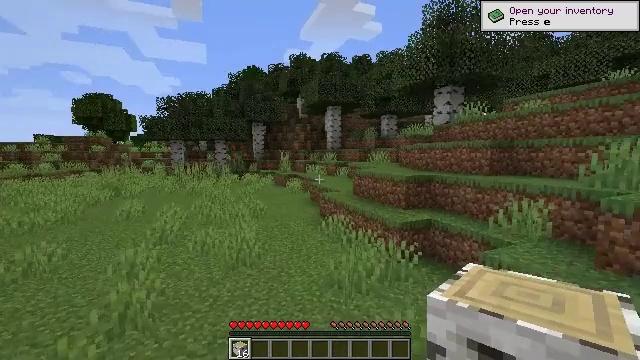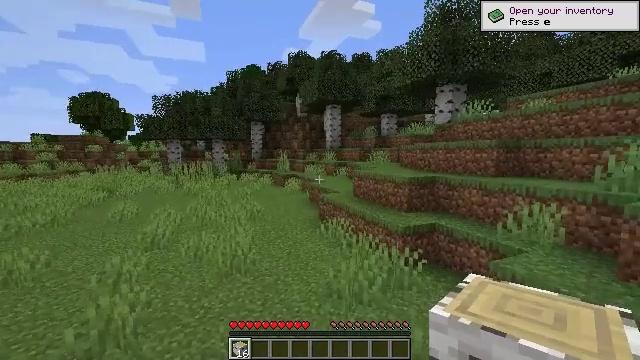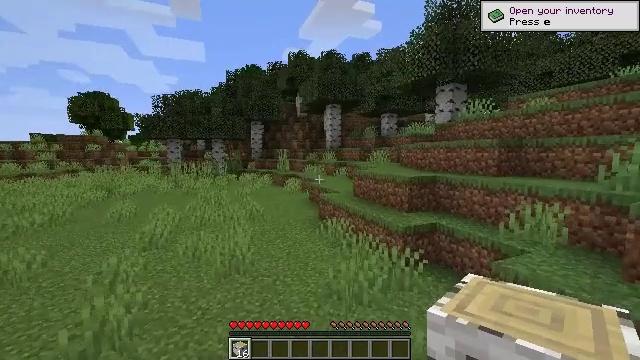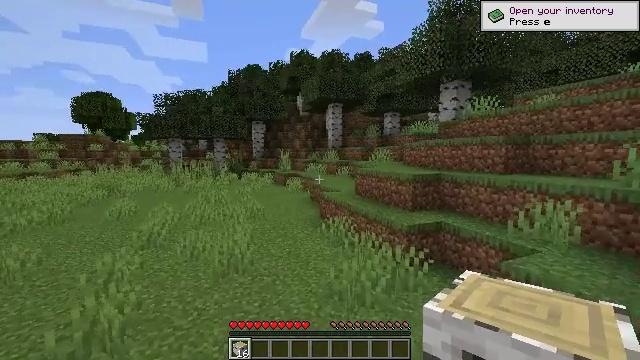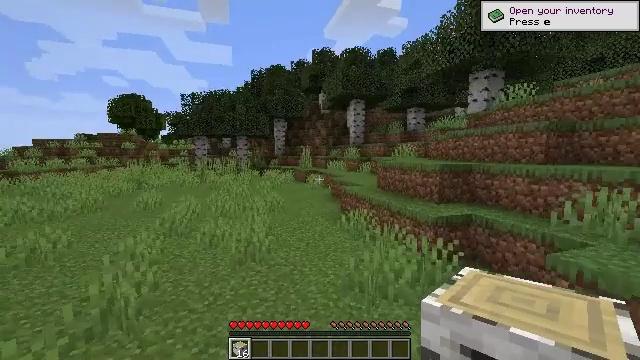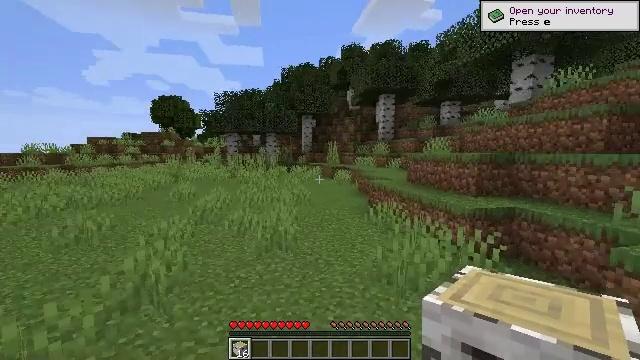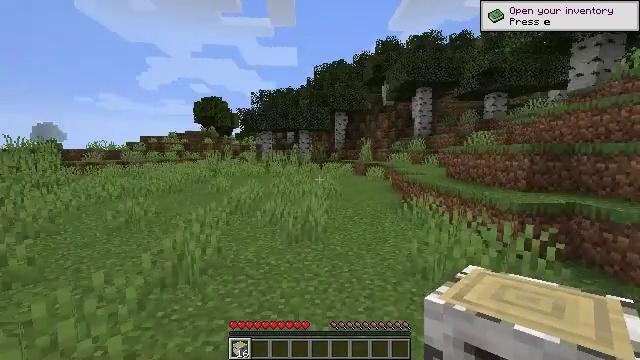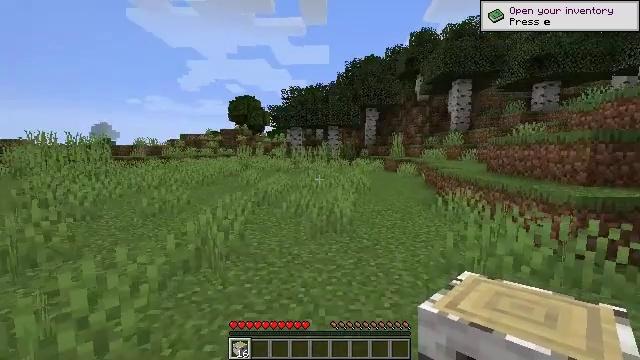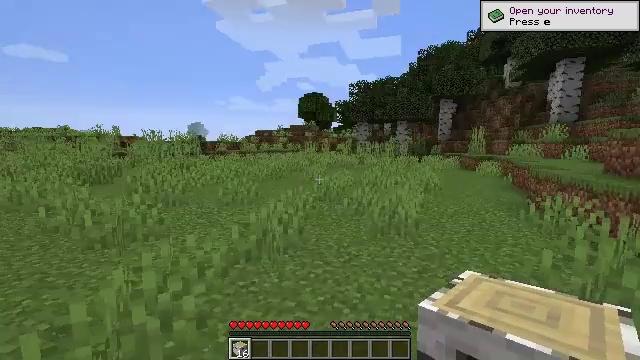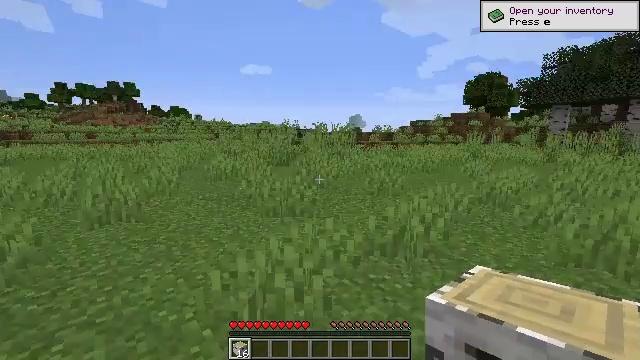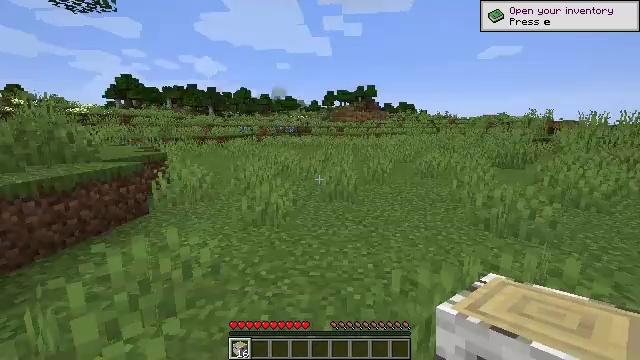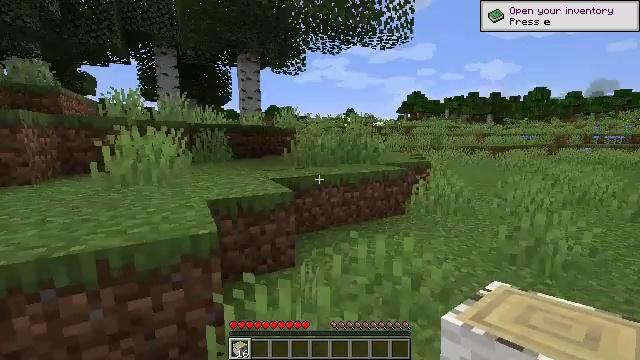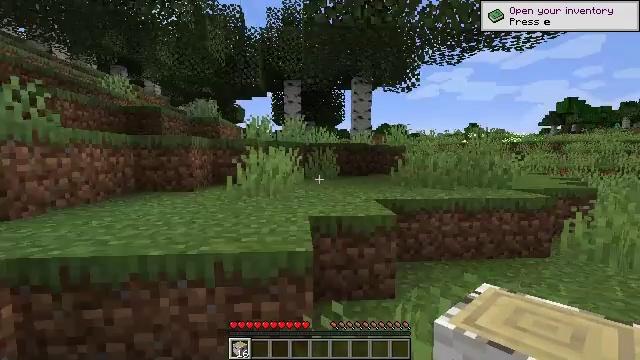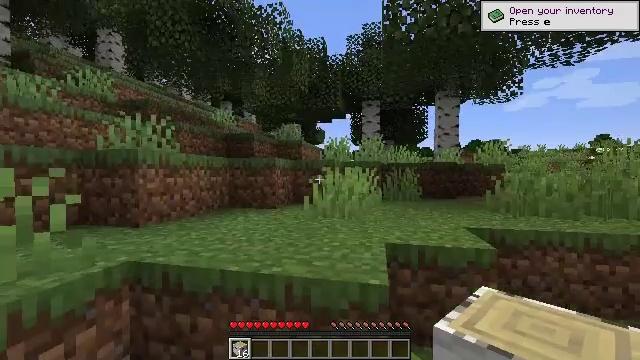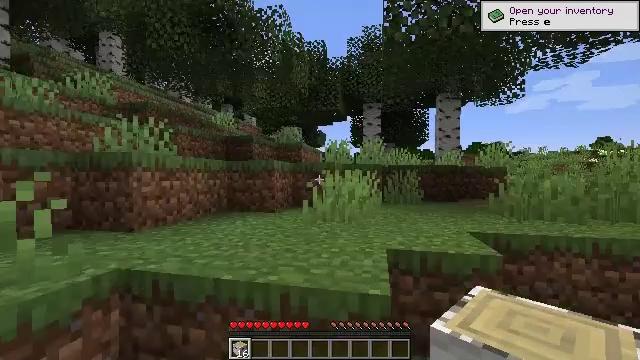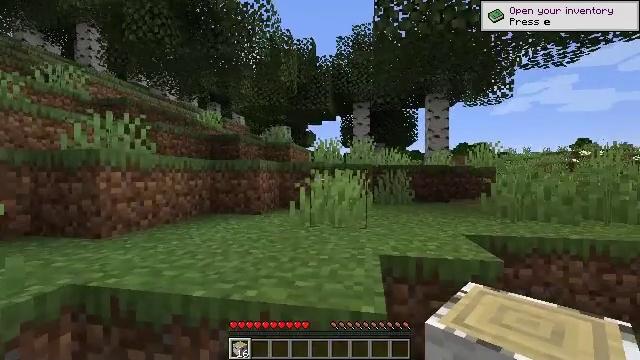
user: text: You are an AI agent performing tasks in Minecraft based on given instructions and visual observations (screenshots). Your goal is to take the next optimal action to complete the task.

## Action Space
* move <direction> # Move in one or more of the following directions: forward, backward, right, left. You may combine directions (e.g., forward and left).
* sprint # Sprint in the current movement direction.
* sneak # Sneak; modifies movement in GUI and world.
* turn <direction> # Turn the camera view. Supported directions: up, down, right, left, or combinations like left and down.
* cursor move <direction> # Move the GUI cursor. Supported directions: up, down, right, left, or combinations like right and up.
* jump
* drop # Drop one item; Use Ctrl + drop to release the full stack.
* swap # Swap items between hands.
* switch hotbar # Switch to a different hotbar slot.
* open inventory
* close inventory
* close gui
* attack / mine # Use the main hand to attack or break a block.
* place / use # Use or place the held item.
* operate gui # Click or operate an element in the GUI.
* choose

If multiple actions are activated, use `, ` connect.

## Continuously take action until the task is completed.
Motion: motion action
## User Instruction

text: Obtain birch planks from birch logs.
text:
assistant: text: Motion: move forward
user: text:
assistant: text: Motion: move forward
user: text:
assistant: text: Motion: move forward
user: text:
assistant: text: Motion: move forward, turn left
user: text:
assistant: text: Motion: move forward, turn left
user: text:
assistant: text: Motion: move forward, turn left
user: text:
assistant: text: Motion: move forward, turn left
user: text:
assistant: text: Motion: move forward, turn left and down
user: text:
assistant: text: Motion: move forward, turn left and down
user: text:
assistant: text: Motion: move forward, turn left and down
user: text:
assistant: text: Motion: move forward, turn left and up
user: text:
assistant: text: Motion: move forward, turn left and up
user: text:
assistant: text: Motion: move forward, turn left and up
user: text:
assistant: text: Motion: move forward
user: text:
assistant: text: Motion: turn right
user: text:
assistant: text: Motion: move forward
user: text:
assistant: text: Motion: move forward
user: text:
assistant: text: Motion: move forward, turn left and up
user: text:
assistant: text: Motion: turn right and up, jump
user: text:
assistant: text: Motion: move forward, jump
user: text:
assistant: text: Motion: move forward, jump
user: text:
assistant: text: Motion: move forward, jump
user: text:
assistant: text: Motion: move forward, jump
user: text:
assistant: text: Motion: move forward, jump
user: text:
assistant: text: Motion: move forward, jump
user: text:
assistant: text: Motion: move forward, jump
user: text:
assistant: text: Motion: move forward
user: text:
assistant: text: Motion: move forward
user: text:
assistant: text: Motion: no_op
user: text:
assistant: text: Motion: no_op